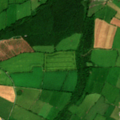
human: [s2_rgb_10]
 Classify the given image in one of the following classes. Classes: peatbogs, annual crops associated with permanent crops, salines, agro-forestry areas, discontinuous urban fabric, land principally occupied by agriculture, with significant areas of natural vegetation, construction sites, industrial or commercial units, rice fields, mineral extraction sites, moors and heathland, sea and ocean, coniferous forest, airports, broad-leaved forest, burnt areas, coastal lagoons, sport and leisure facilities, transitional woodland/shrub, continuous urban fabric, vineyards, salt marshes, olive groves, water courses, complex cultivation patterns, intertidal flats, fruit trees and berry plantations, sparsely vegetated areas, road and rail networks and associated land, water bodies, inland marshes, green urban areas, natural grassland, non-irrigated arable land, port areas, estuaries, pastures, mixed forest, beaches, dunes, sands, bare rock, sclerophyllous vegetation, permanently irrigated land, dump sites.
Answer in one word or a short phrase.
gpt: non-irrigated arable land, pastures, coniferous forest